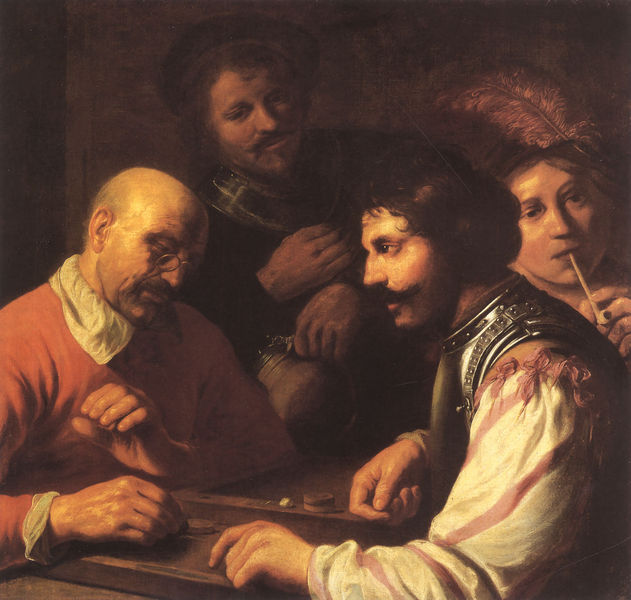
Titel: Tricktrackspieler im Wirtshaus
Künstler: Jan Lievens
Institution: Spier Collection
Schlagwörter: feder, gruppe, hand, mann, frau, männer, rot, alt, bart, hemd, rembrandt, steine, kelch, renaissance, krug, romantik, pfeife, glatze, spiel, brett, brille, soldat, rüstung, zwickel, würfel, gelehrter, wirt, caravaggio, siel, backgammon, spielrude